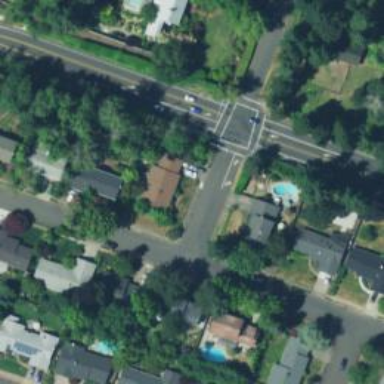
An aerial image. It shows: Secondary road with sidewalk on the left.